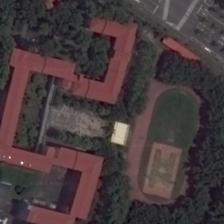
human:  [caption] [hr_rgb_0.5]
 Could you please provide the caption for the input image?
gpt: many green trees and a red building is around a playground .

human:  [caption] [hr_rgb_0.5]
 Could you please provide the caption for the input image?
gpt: a playground and a red building next to it are surrounded by many green plants .

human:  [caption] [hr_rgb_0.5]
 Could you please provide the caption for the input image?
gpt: a playground is surrounded by some green trees and red buildings .

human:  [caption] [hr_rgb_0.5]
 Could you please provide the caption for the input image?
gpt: a distinctive building and a small exercise yard are in this area, integrated with dense plants .

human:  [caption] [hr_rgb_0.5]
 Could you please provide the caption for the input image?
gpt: a playground and a red building next to it are surrounded by many green plants .